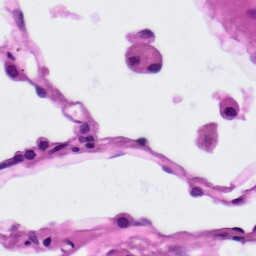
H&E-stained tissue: Lung